Question: The picture attached here is my daily work sheet where blue cells show the works I have to do.
As shown, there is numbers in front of the blue ones which are the priority of the tasks.
What i want:
I want the blue cells to be displayed in a column sorted by their priority. I have tried Vlookup but failed. Is there any method to do it?
Please help
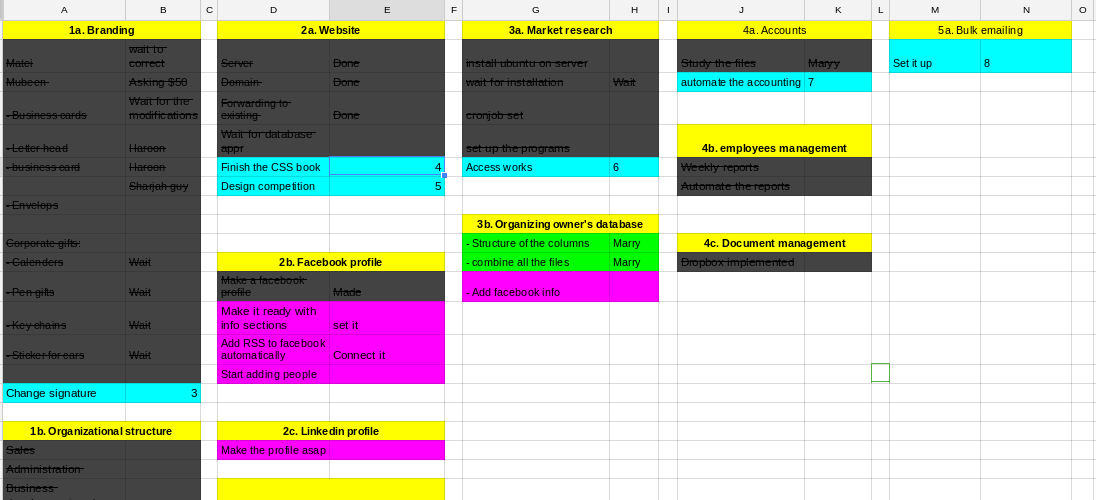
Answer: You could use this condition to copy whatever tasks you need to two columns wherever you like using a separate counter. This condition means if each cell and the cell next to it have Cyan backgrounds:
'''
Sheet1.Cells(i, j).Interior.Color = RGB(0, 255, 255) And Sheet1.Cells(i, j+1).Interior.Color = RGB(0, 255, 255)
'''
Then you can sort them based on their priority.